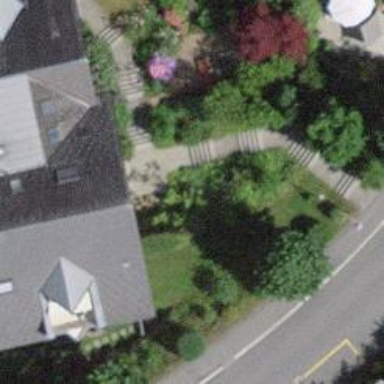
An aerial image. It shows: Set of steps on the road.